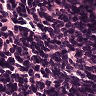
Metastatic tissue present: no